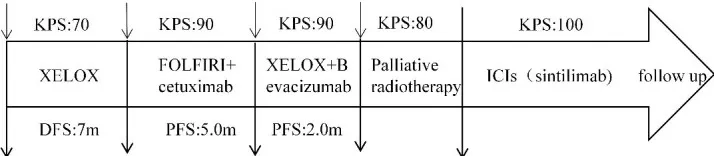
Timeline of the treatment plan following the surgery. PD, progressive disease; m, months; PFS, progression free survive; DFS, disease-free survival; KPS, Karnofsky Performance Status (KPS) refer to the Karnofsky performance status during that period.
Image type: chart (chart)